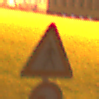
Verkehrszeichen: FussgaengerRechts
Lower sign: UeberholverbotKraftfahrzeuge
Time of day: Night
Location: Outdoor (Suburban)
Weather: PartlyCloudy
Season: NotSpecified
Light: Artificial